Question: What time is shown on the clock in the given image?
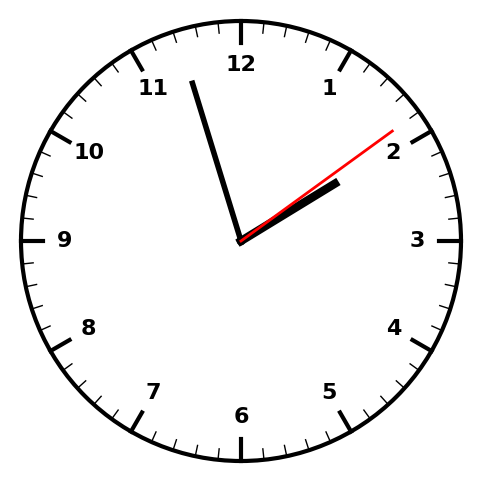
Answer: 01:57:09